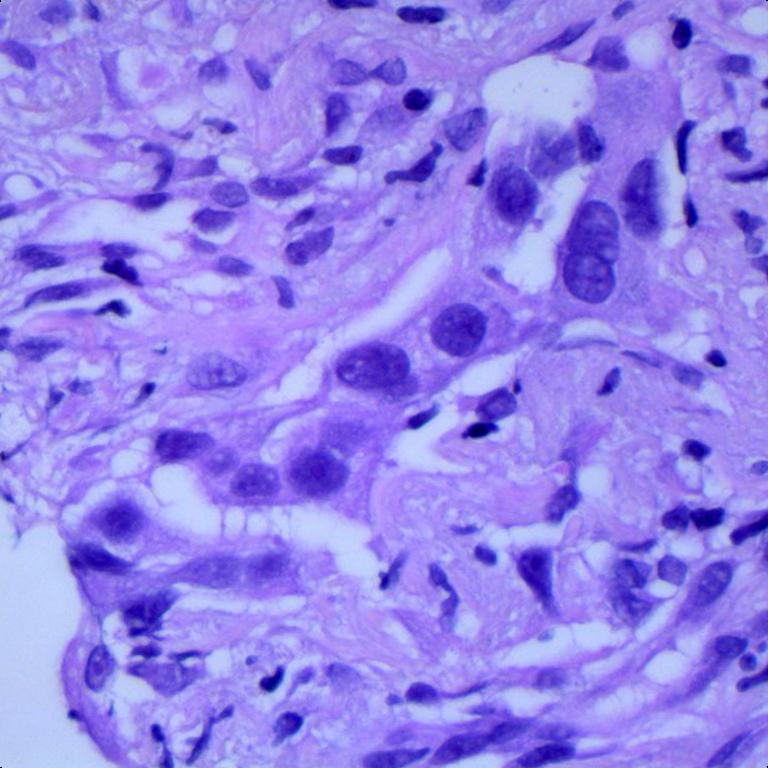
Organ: lung
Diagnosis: adenocarcinomas